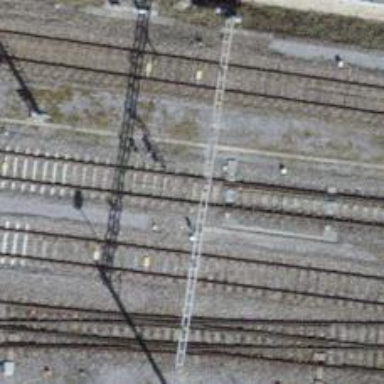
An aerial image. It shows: Railway switch.